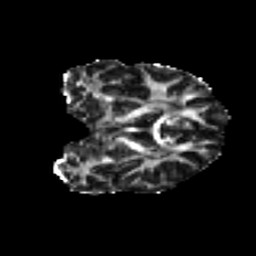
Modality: FA
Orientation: coronal
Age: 54
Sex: female
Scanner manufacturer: ge
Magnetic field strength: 3 T
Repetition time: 7.8 s
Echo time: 0.0606 s